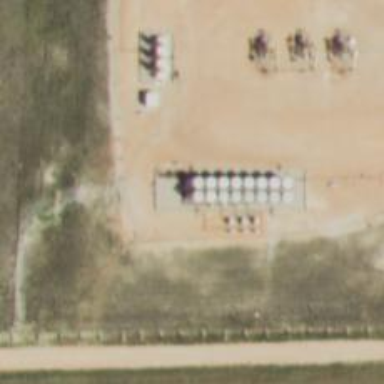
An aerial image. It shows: Storage tank that is man-made.